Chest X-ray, PA view. Patient: 48 years old, sex M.
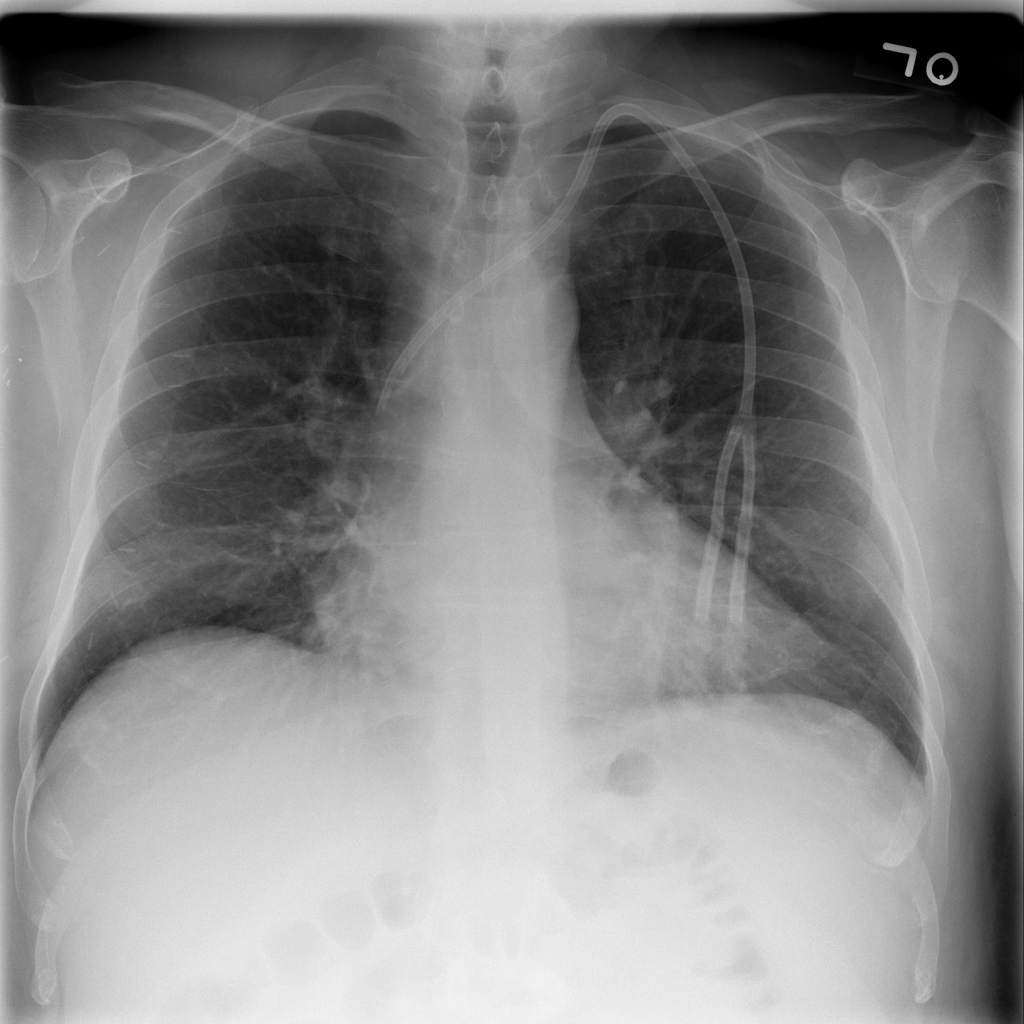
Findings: No Finding